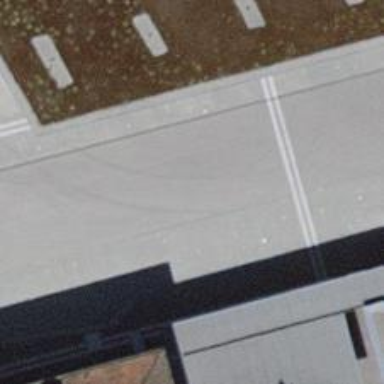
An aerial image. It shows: Residential road with asphalt surface. Both sides have sidewalks.